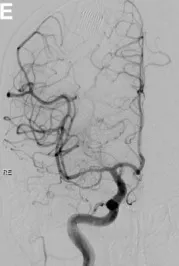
Post-thrombectomy.
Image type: radiology (ct)